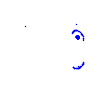
Particle: pion